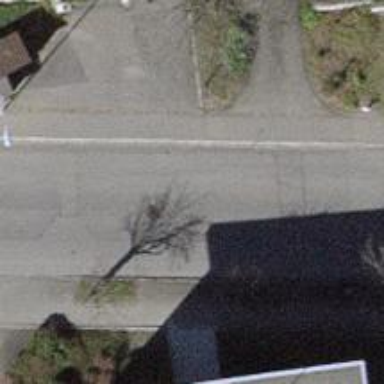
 featuring parallel parking lanes marked on both sides."